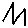
Label: zigzag